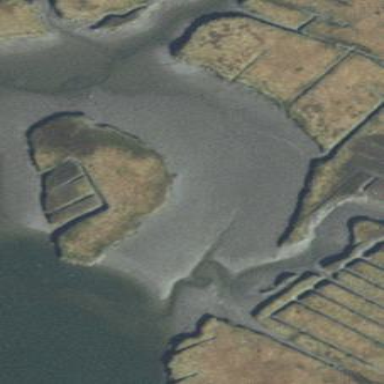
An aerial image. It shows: Saltmarsh wetland.